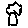
Label: tree